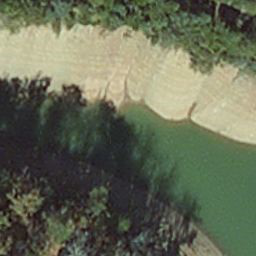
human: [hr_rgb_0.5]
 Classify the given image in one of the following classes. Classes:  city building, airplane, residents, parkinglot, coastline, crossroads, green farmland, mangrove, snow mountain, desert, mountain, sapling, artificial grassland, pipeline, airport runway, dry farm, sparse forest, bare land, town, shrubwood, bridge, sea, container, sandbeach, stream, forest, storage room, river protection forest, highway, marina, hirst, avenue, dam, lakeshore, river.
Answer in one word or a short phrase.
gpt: hirst